Current action and preconditions to check: trajectory_clear

Your task: For each precondition in the list above, predict whether it will hold at this action.

Consider the current scene as observed from the mobile robot's camera, and analyze the predicted future states of all dynamic agents (e.g., people, animals, vehicles, or any moving entities) within the NEXT SECOND.

IMPORTANT: Only answer "very likely" if you are absolutely certain—based on strong, clear evidence—that a dynamic agent will violate the precondition in the predicted future state. Do NOT answer "very likely" for unlikely, ambiguous, or low-probability risks.

Ask yourself for each precondition: Is there a high probability, with clear and convincing evidence, that the predicted future states of any dynamic agent will interfere with the predicted future state of the currently executing action within the NEXT SECOND, causing that precondition to fail?

Assess the risk level based on these predictions. Use "likely" or "very likely" if motions create a clear risk of interference.

Use "neutral" or "improbable" if agents are nearby but their predicted paths are clearly diverging or non-conflicting.

Failure Risk Categories: "very improbable", "improbable", "neutral", "likely", "very likely"

Answer Format: Output ONLY the probability_of_failure value from these categories: "very improbable", "improbable", "neutral", "likely", "very likely"

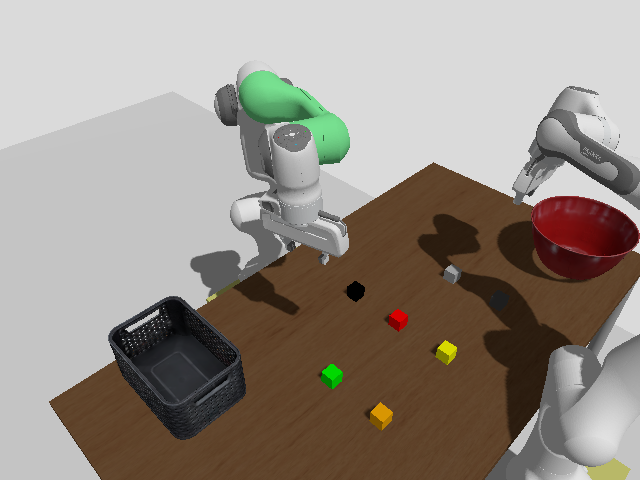

Answer: very improbable